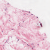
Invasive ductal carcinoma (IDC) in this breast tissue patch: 0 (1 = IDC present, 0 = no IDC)